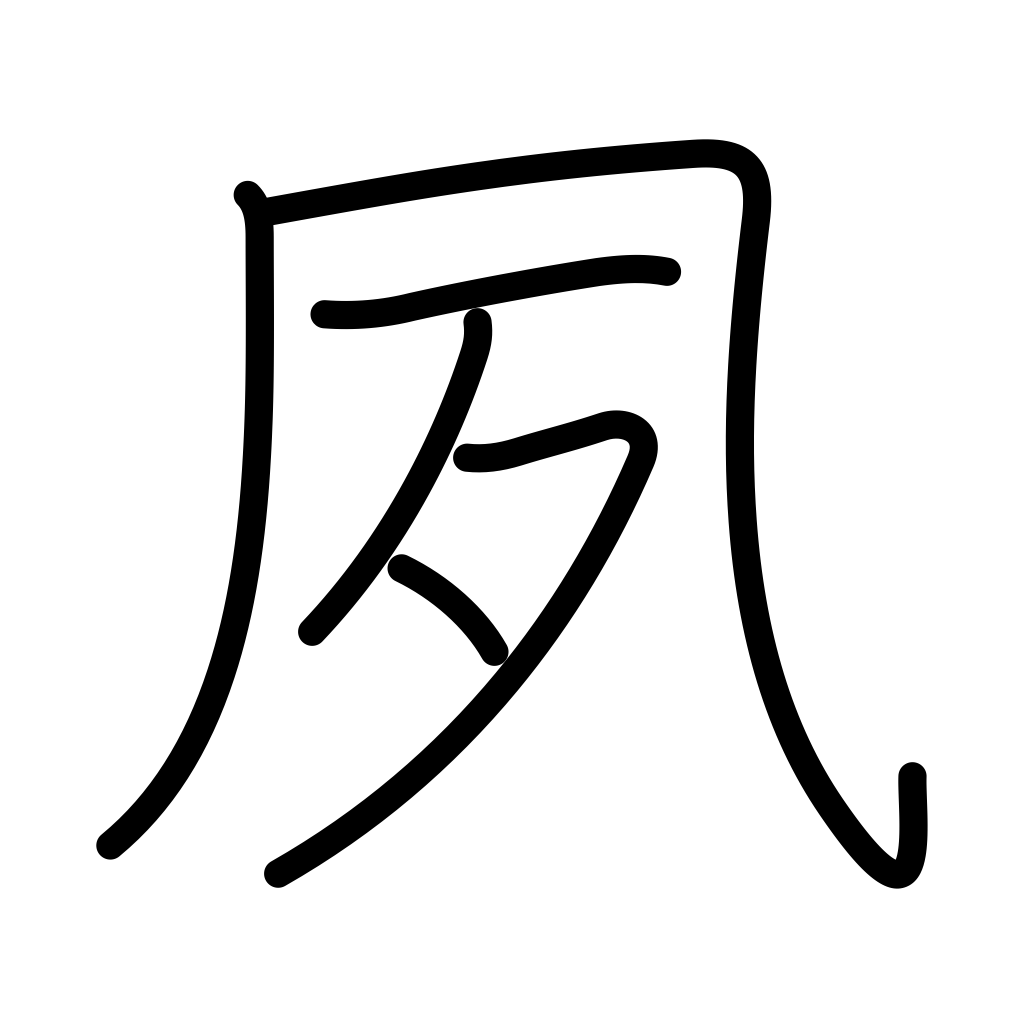
Meaning: bright and early, long ago, early in life